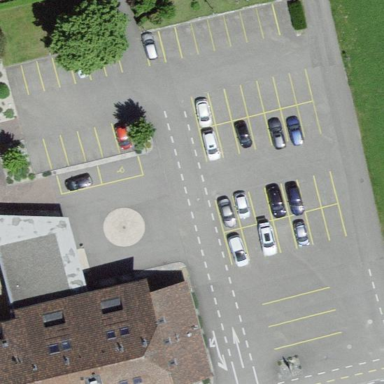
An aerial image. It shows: Parking area with surface.